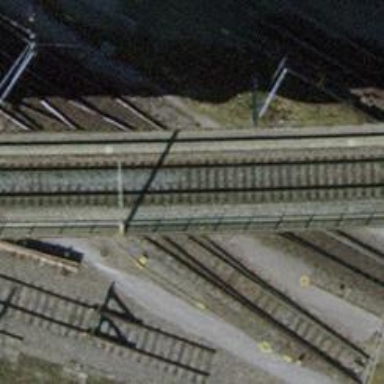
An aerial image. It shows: Single-track electrified railway service yard with contact line for trains.